Question: In my laravel 4 project i gave a validation like this
'''
'contact_no' => 'numeric|digits_between:10,10',
'''
But this shows error in a weird situation. If I copy and paste the phone number in the field it shows validation error '"The contact no must be a number."' But when I type the phone number everything is fine.
Did anyone knows why laravel shows this kind of error? and how I can resolve this?

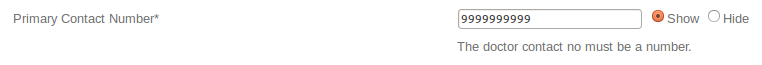
Answer: If you copy a string from a source which is not plain text (but formated text) sometimes there are invisible spaces copied along with the string. I had this strange behavior several times.
### How you test it
- - - -
I guess this number will work.
### How you could try to go around this problem
Before validation 'trim' the input data from 'contact_no' to remove all whitespaces first. See <URL>